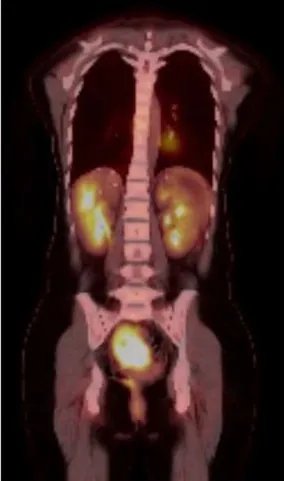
After. Four cycles of combination ipilimumab/nivolumab. Scans demonstrate increased size and avidity of the pelvic small bowel mass after treatment.
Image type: radiology (pet)